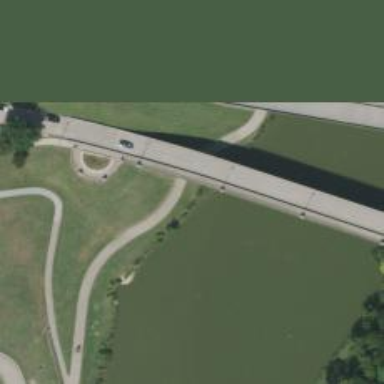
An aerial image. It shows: Bridge for cycleway.